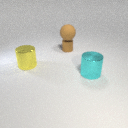
large yellow metal cylinder to the left of small brown metal cylinder